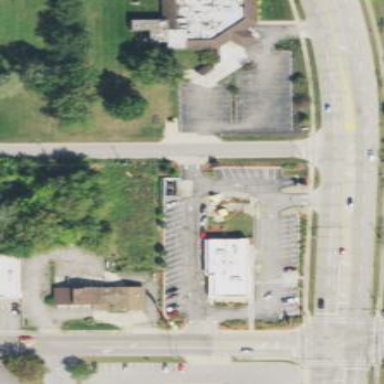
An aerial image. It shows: Retail area.